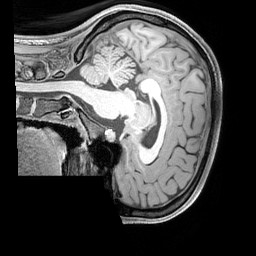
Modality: T1w
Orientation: sagittal
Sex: female
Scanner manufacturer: siemens
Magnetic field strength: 3 T
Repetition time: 2.3 s
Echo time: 0.00226 s